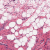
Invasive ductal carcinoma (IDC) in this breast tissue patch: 0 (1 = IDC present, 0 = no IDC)